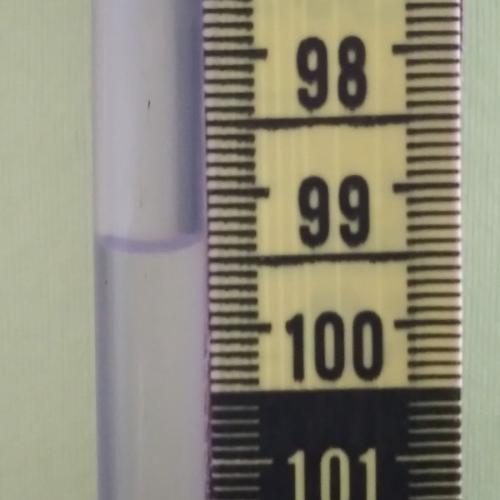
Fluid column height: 99.4 cm